Question: Once I have created a map with multiple markers using google maps API, I want to additional selections to highlight a subset of markers displayed. I would like to do this without going back to the server. Preferably I would like to store data in marker or array. I could either substitute with new marker or overlay an image on top of the marker. Can anyone propose example of how to do this - specifically part about adding image or change marker.
Example below...

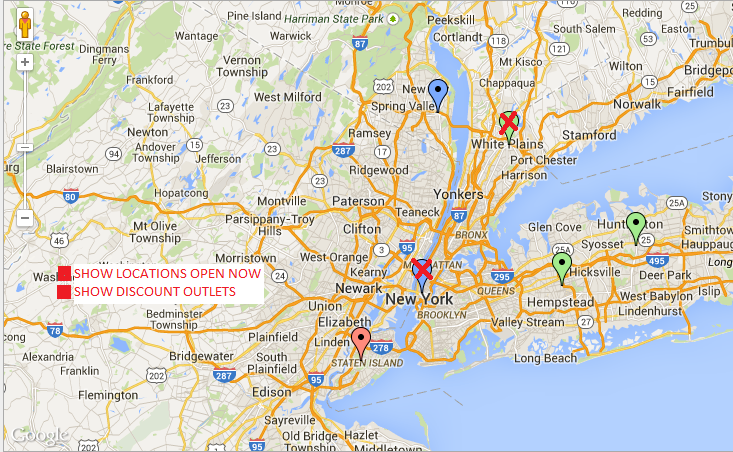
Answer: Here's an example, which assumes that when you load your page you have this data returned from the server in JSON.
data = [{
latitude: 103.2,
longitude: 12.3,
isDiscountOutlet: false
}, {
latitude: 101.2,
longitude: 11.3,
isDiscountOutlet: false
}
]
The basic approach is that we store that data in the browser, and use it to update the appearance of markers when changing a selection.
'''
var storedMarkers;
'''
'''
function initialize() {
var mapOptions = {
zoom: 4,
center: new google.maps.LatLng(103, 11)
}
var map = new google.maps.Map(document.getElementById('map-canvas'), mapOptions);
// Add the markers. We are going to store them in a global array too,
// so we can access them later.
for (var i = 0; i < data.length; ++i) {
// Create one marker for each piece of data.
var marker = new google.maps.Marker({
position: new google.maps.LatLng(data[i].latitude, data[i].longitude),
map: map
});
// Store that marker, alongside that data.
var dataToStore = {
markerObject: marker,
dataAssociatedWithMarker: data[i]
};
storedMarkers.push(dataToStore);
}
google.maps.event.addDomListener(window, 'load', initialize);
'''
I'm assuming you have a DOM element (a button) with id 'discount'. I'm also going to cheat and use jQuery :)
'''
$("#discount").click(function () {
for (var i = 0; i < storedMarkers.length; ++i) {
var currentStoredMarker = storedMarkers[i];
// Is this marker a discount outlet?
if (currentStoredMarker.dataAssociatedWithMarker.isDiscountOutlet == true) {
// Let's show it!
currentStoredMarker.markerObject.setVisible(true);
} else {
// Let's hide it!
currentStoredMarker.markerObject.setVisible(false);
}
}
});
'''